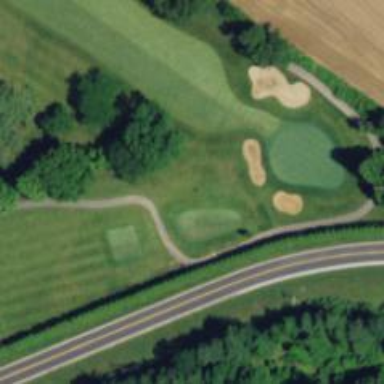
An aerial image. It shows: Path used for both walking and golf.